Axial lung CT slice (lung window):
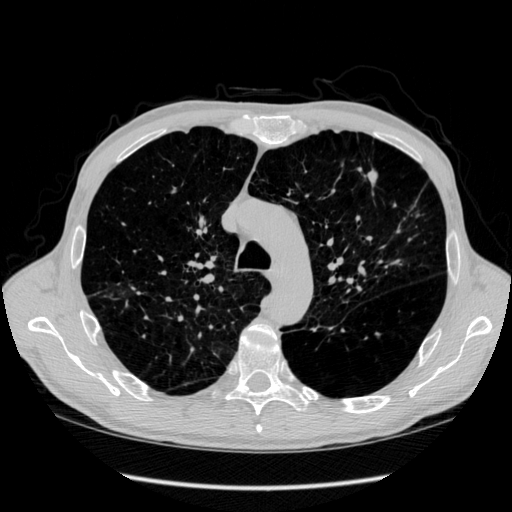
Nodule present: yes
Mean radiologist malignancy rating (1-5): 4